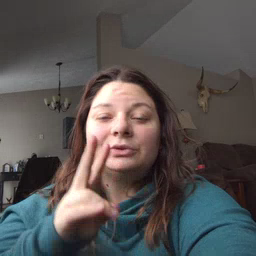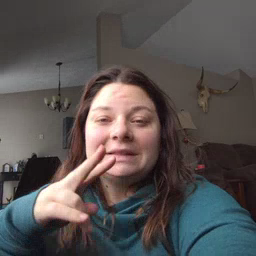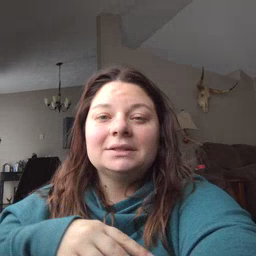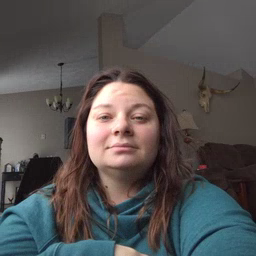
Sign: read